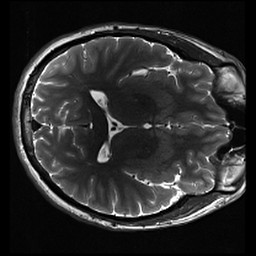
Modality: inplaneT2
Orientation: axial